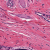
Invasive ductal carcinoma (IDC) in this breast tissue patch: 0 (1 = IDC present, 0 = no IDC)